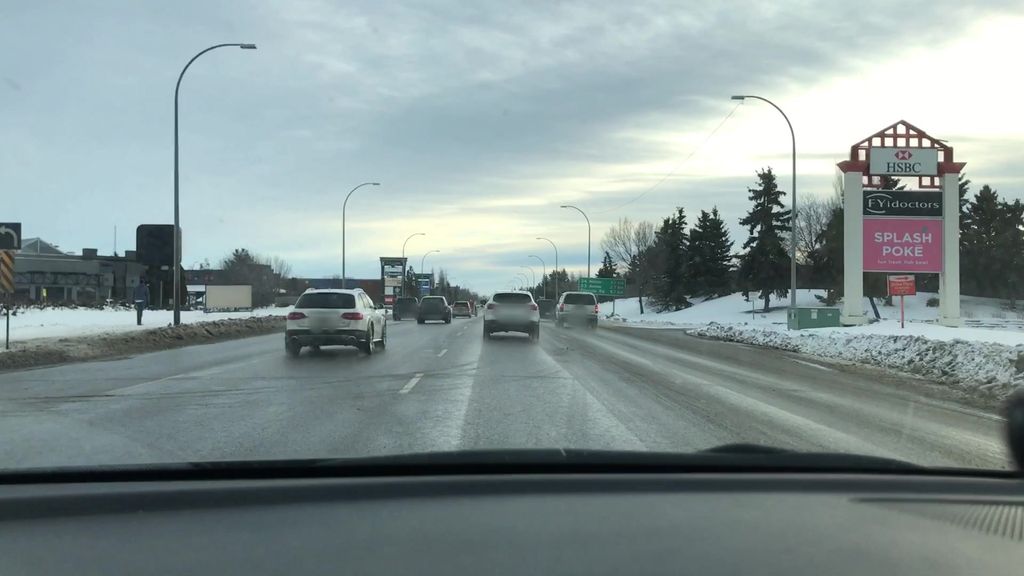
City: edmonton